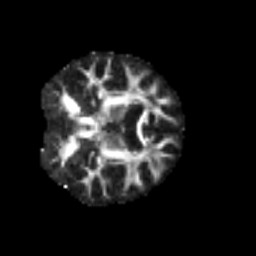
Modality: FA
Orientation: coronal
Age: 72
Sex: male
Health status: ill
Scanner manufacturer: siemens
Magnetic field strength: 3 T
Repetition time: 8.7 s
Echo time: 0.11 s